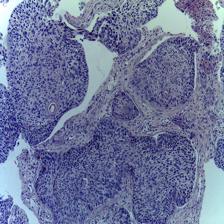
Diagnosis: OSCC